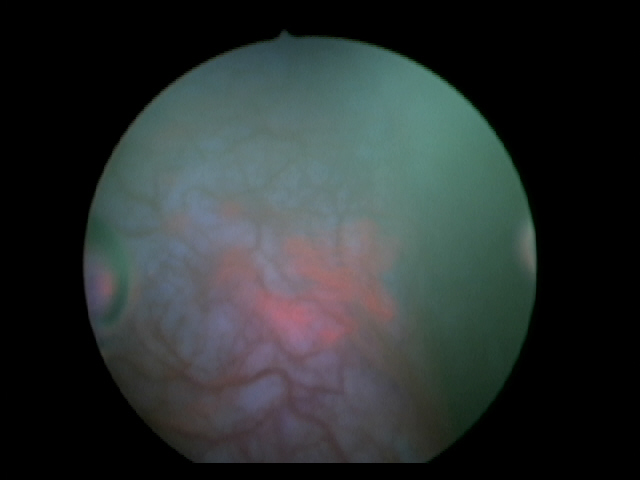
Modality: BLC
Class: Non-malignant
Subclass: InflammationNOS
Lesion: L2
Morphology: Non-papillary
Bladder cancer association: No